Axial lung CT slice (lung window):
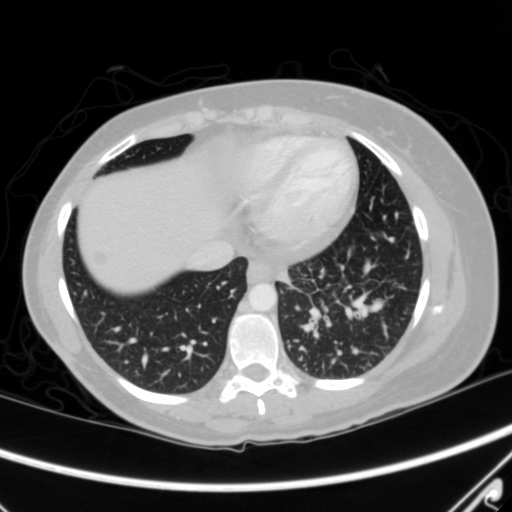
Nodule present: no